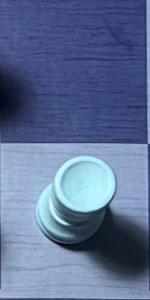
Label: Rook_White